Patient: sex M, age 72
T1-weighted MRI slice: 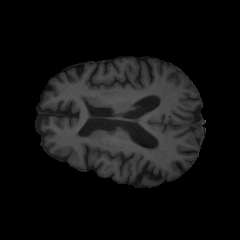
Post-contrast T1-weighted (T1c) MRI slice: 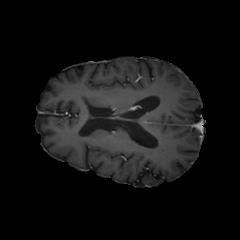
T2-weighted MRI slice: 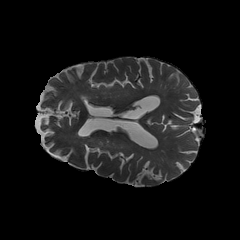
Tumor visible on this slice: no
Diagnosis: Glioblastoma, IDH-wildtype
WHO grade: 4